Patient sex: M
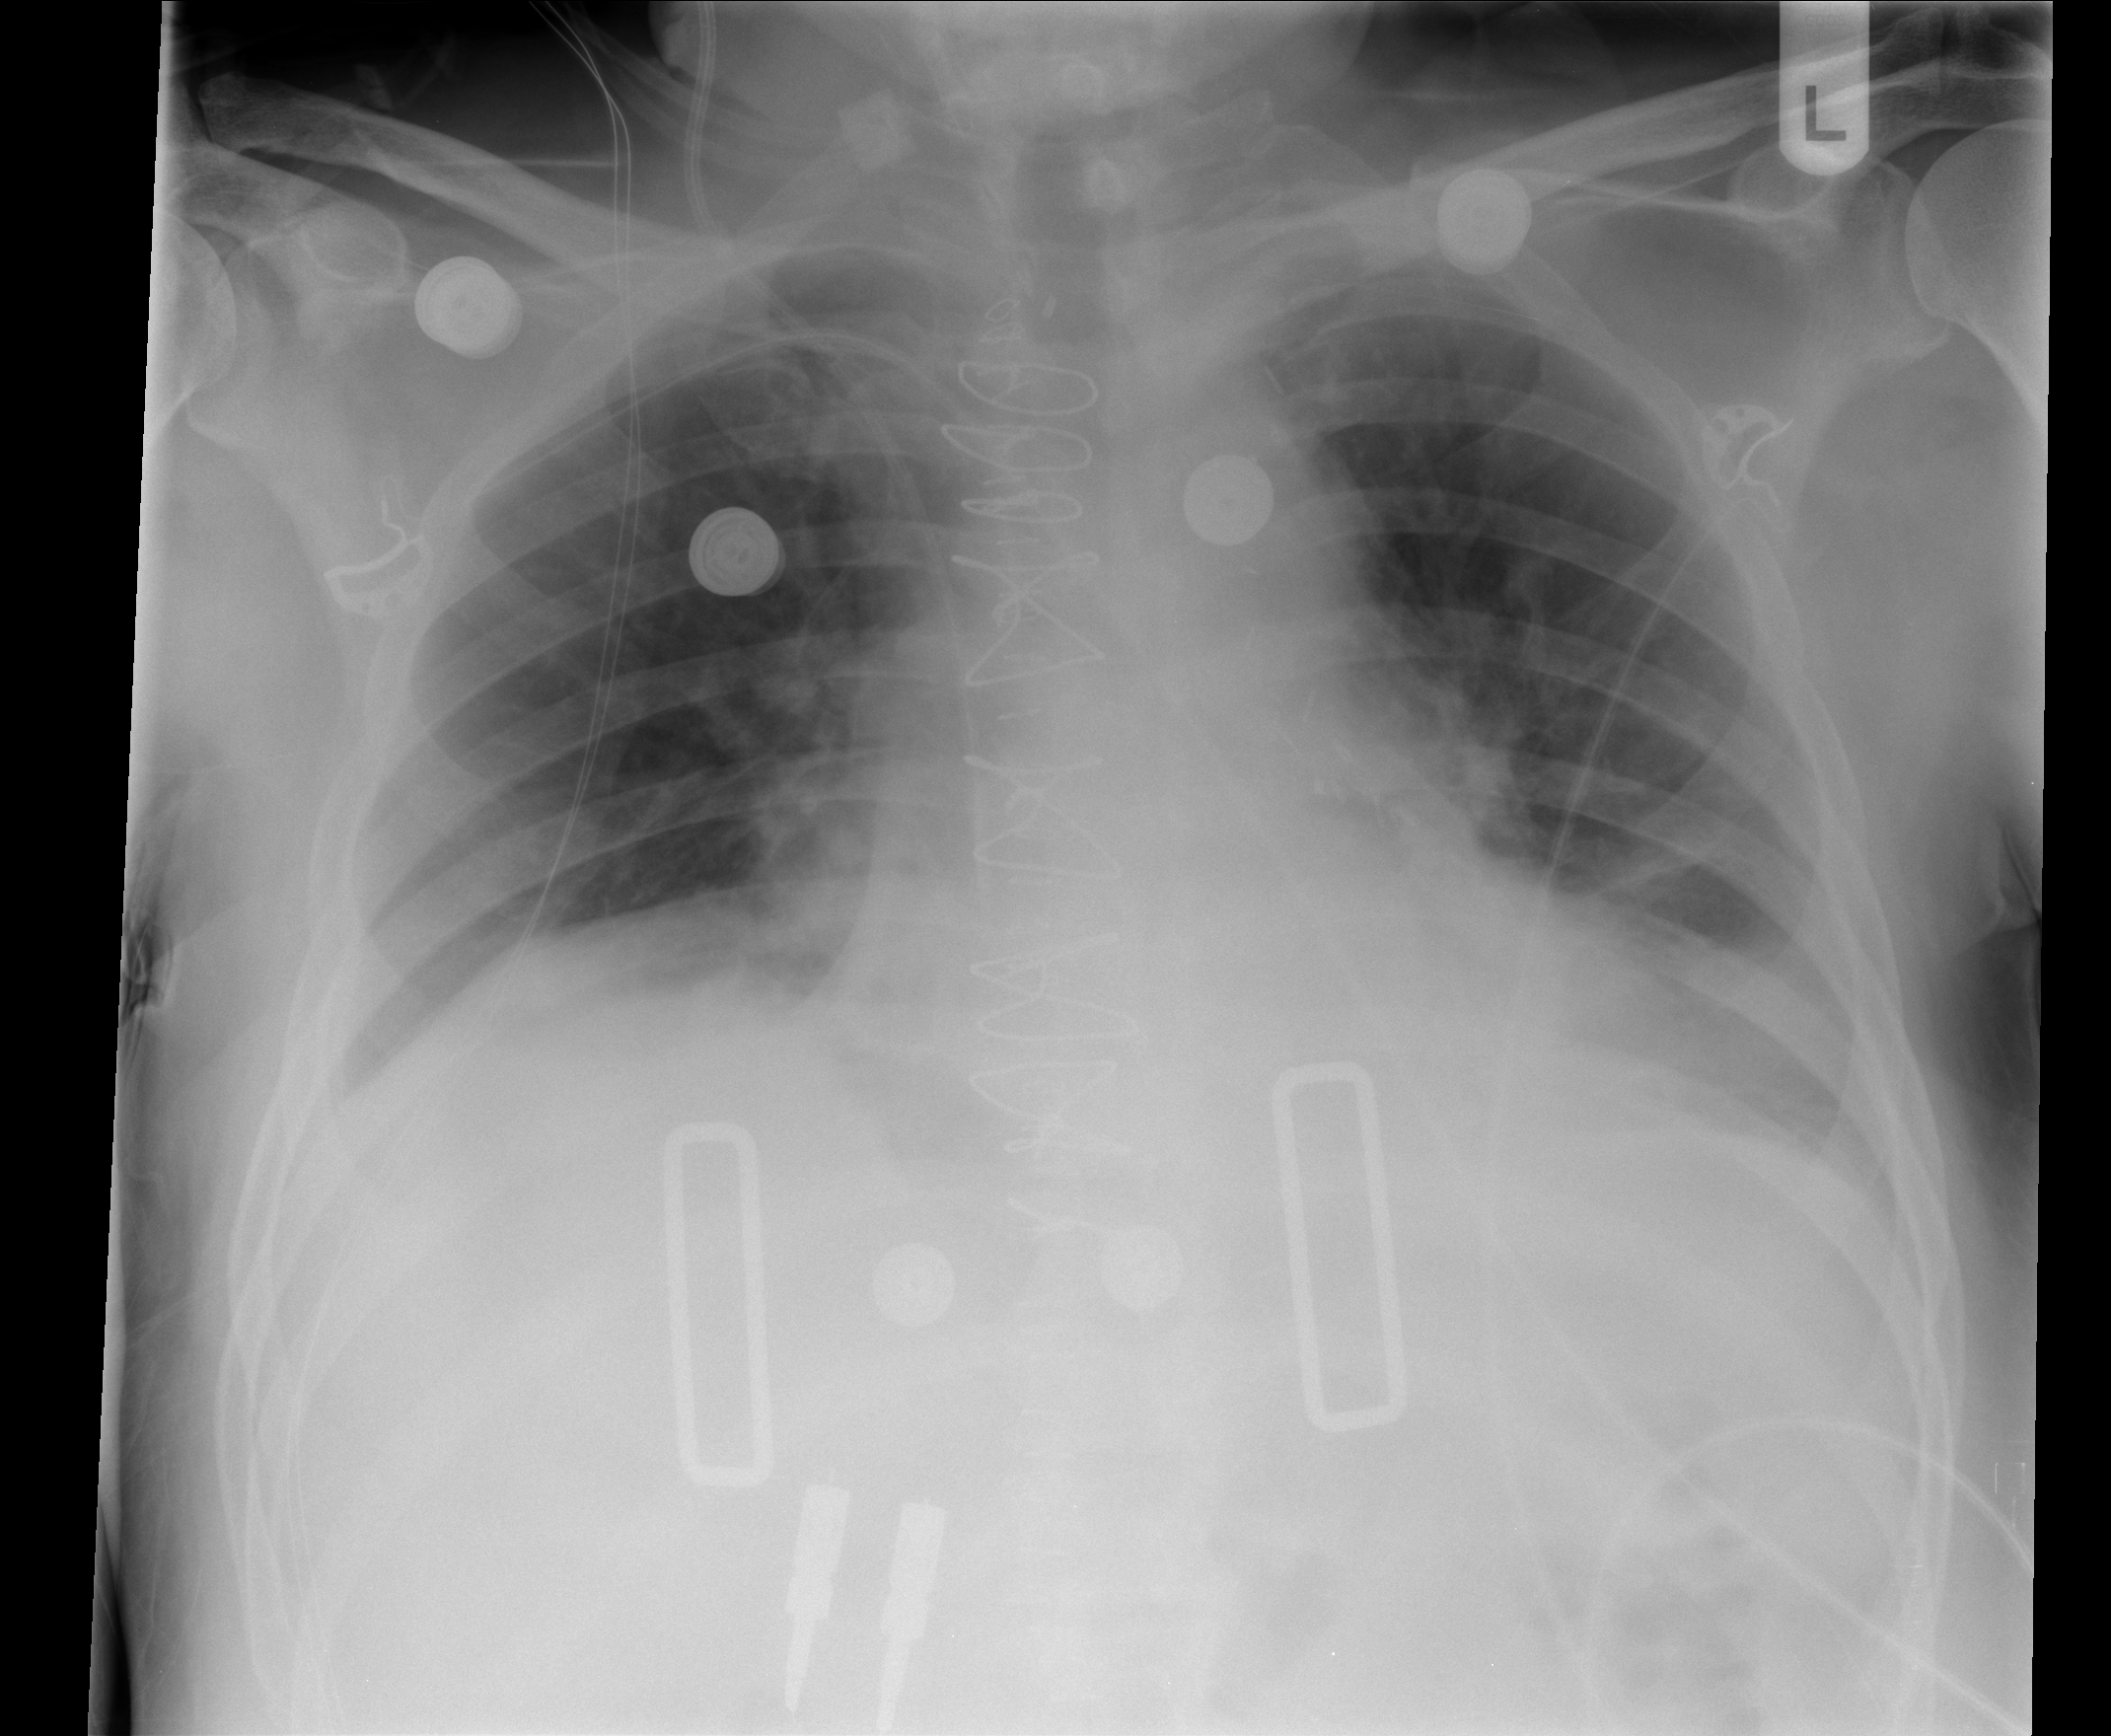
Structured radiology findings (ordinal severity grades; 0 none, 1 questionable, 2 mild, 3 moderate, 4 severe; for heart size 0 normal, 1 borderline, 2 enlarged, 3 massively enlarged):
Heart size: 2
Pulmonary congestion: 0
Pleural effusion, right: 2
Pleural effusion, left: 2
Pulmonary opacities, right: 0
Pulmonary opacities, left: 0
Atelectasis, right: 2
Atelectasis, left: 2